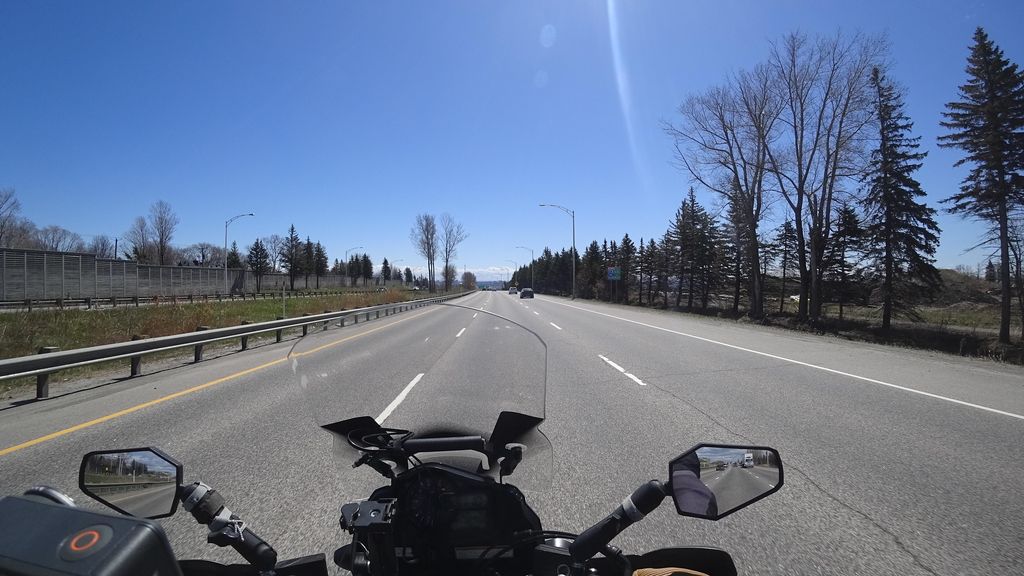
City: quebec_city